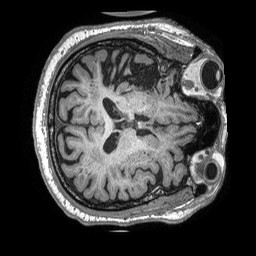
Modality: T1w
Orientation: axial
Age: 75
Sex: male
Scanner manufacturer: siemens
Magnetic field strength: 3 T
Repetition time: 2.53 s
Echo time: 0.00144 s